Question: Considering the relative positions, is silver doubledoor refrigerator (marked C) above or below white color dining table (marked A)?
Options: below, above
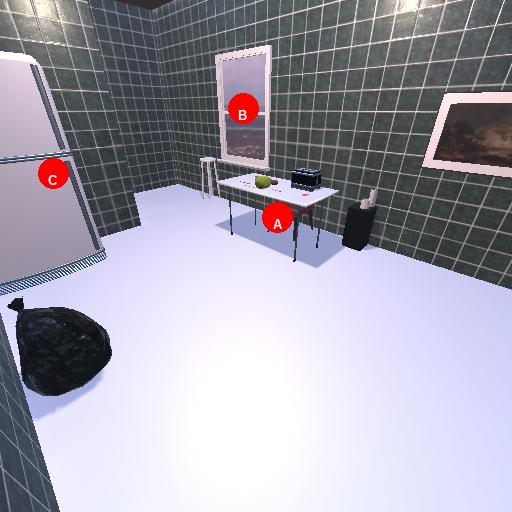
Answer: below